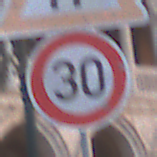
Verkehrszeichen: Geschwindigkeit30
Zusatzzeichen oben: EinseitigVerengteFahrbahnLinks
Umgebung: Outdoor, Urban
Tageszeit: SunriseSunset
Wetter: Clear
Licht: Natural
Jahreszeit: NotSpecified
Kontrast: MediumContrast